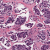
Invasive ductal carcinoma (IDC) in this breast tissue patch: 1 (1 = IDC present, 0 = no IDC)